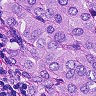
Metastatic tissue present: yes